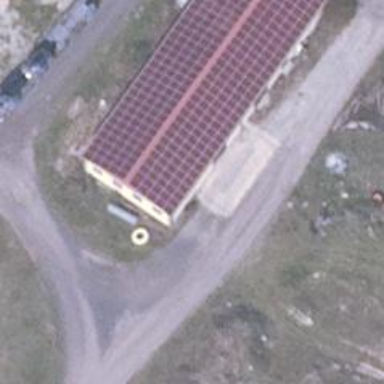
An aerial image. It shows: Industrial building with solar photovoltaic panel power generator. The generator is small installation producing electricity.